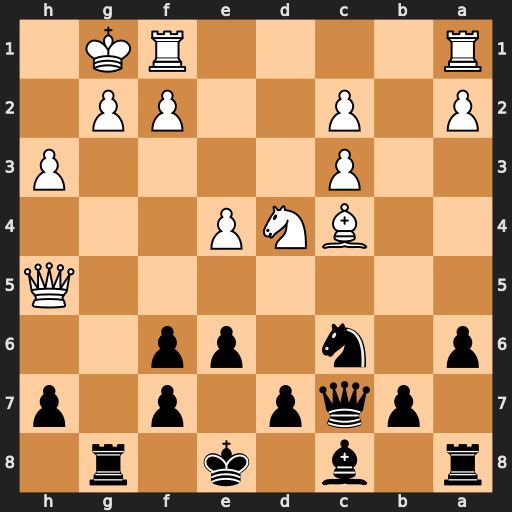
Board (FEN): r1b1k1r1/1pqp1p1p/p1n1pp2/7Q/2BNP3/2P4P/P1P2PP1/R4RK1
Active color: b
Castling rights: q
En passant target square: -
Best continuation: Nxd4 cxd4 Qxc4